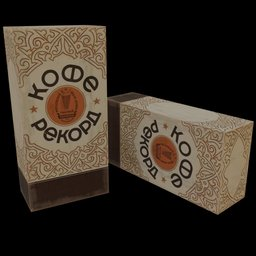
Label: nature